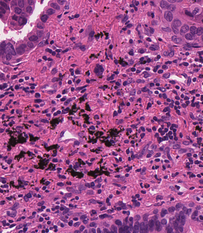
Tumor epithelial tissue: yes
Tumor-associated stroma tissue: yes
Normal tissue: no